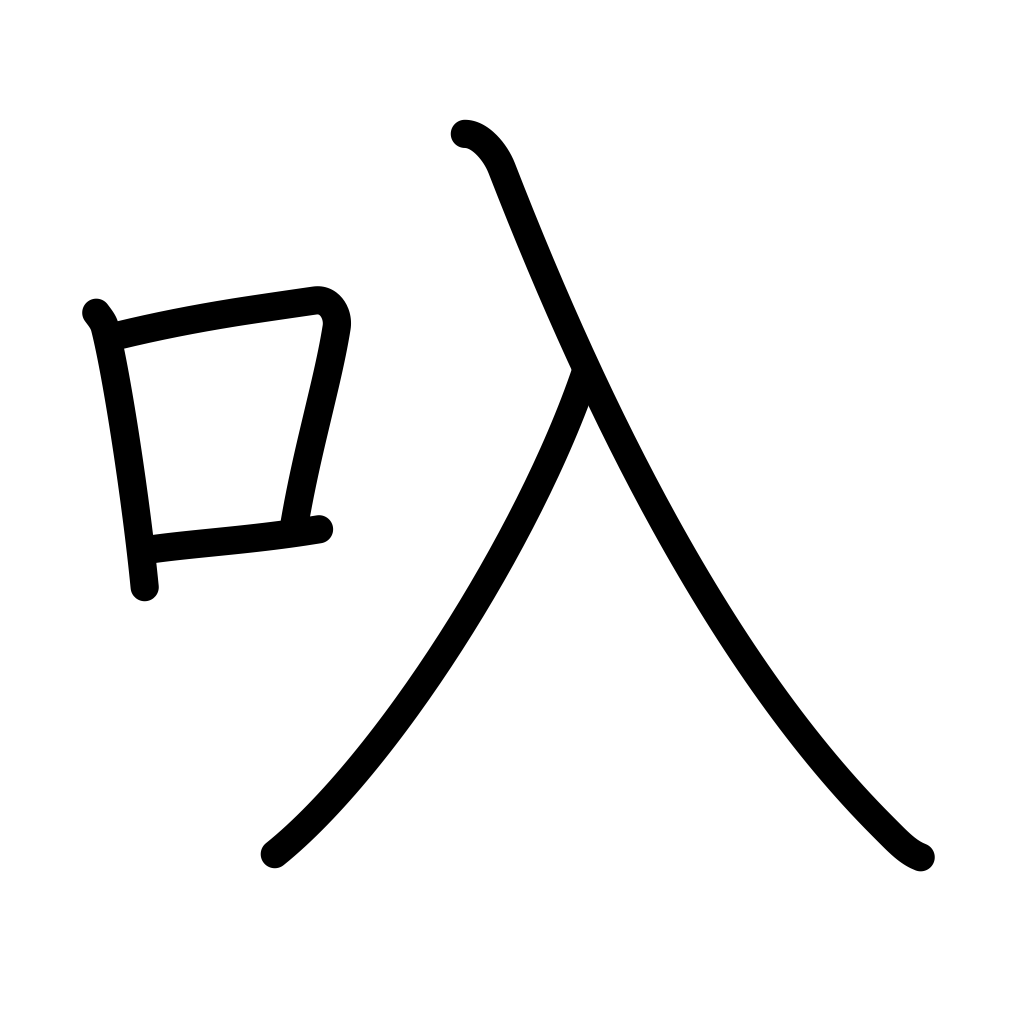
Meaning: straw bag